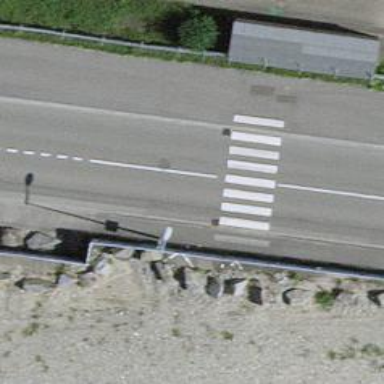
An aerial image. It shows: Uncontrolled zebra crossing on the road.